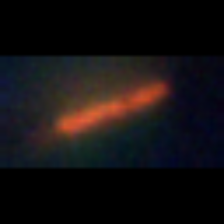
Taxon: Pennate
Group: Diatoms